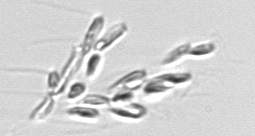
Label: Dinobryon